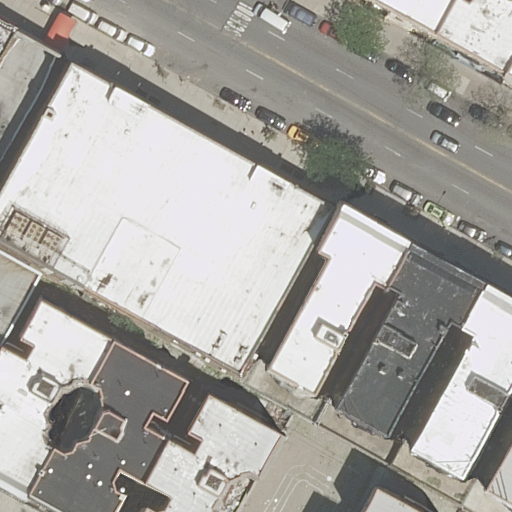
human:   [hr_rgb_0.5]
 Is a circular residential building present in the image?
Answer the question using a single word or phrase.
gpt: no

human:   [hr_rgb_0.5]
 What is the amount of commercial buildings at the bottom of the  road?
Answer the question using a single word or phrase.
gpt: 0

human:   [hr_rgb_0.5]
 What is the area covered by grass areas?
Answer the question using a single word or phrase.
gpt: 0m2

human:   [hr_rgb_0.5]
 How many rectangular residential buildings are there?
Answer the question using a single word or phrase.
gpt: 5

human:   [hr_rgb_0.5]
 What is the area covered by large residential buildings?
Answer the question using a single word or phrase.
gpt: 2760m2

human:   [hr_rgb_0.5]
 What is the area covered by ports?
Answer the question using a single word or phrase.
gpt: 0m2

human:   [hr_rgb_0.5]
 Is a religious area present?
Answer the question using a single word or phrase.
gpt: no

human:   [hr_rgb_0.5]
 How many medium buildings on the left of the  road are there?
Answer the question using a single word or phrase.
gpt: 3

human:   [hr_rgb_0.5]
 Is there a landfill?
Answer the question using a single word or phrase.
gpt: no

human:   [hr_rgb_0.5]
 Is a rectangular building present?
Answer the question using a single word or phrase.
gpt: yes

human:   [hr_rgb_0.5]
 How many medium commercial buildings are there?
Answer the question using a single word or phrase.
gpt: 0

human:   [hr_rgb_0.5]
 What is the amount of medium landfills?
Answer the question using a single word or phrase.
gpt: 0

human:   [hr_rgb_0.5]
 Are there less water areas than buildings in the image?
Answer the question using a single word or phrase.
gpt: yes

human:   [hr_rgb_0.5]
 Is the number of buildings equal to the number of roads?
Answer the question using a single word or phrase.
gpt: no

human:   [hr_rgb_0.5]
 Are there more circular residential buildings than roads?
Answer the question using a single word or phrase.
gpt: no

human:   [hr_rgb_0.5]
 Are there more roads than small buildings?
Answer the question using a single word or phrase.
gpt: no

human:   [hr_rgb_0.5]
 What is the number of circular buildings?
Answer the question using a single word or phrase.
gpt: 0

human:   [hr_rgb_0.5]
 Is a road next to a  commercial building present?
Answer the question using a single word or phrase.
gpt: no

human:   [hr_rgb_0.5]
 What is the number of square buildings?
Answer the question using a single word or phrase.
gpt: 0

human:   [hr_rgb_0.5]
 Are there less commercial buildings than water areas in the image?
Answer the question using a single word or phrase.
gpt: no

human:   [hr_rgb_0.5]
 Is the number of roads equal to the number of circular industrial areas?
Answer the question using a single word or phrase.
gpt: no

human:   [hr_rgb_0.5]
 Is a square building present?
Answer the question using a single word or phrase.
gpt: no

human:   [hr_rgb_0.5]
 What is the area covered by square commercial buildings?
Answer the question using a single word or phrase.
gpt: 0m2

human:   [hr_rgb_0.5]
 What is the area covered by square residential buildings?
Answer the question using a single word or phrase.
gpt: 0m2

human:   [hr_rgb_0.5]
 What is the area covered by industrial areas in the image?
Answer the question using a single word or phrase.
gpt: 0m2

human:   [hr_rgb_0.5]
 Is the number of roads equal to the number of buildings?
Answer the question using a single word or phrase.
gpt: no

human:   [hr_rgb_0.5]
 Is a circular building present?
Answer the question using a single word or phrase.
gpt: no

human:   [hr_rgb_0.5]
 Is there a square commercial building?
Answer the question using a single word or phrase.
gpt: no

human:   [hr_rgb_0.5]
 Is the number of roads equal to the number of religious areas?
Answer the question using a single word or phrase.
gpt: no

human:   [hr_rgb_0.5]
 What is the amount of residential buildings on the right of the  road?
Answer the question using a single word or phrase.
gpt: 6

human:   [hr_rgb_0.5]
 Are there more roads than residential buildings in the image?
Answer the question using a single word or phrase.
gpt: no

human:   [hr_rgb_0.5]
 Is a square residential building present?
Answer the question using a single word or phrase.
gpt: no

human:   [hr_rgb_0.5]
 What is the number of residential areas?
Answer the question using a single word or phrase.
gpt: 0

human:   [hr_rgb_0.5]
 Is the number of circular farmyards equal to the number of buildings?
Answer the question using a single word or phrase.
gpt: no

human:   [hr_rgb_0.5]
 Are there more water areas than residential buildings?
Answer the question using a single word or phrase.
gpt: no

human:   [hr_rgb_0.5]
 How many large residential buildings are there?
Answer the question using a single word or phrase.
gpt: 2

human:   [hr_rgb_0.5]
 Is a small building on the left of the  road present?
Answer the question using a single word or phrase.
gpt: yes